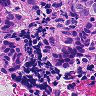
Metastatic tissue present: yes